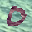
Label: 0